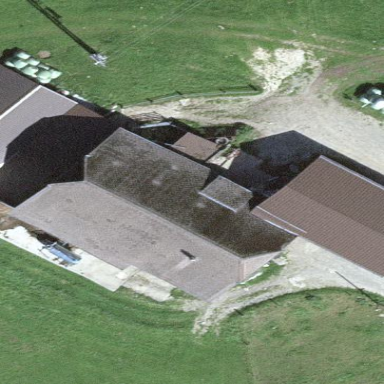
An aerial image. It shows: Farmyard area.